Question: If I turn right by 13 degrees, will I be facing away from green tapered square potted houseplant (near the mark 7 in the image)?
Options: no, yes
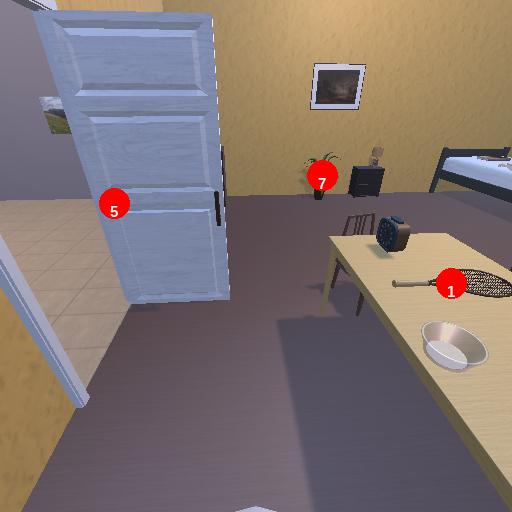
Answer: no